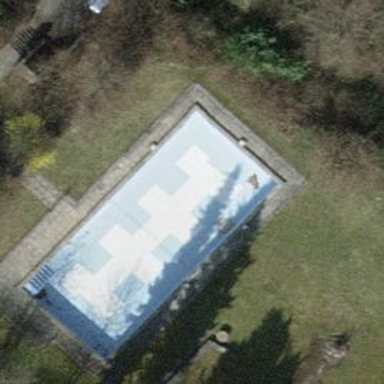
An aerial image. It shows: Swimming pool located in leisure land.